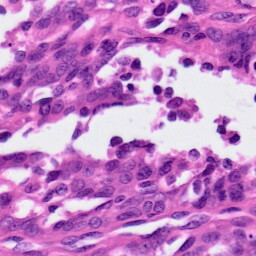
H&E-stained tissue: Ovarian